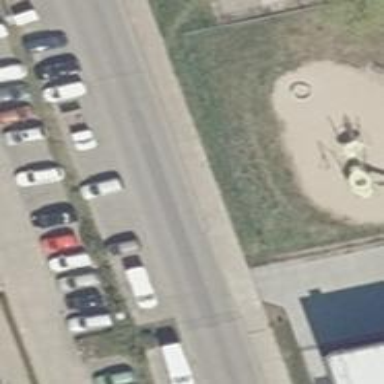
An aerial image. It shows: Street-side parking area.